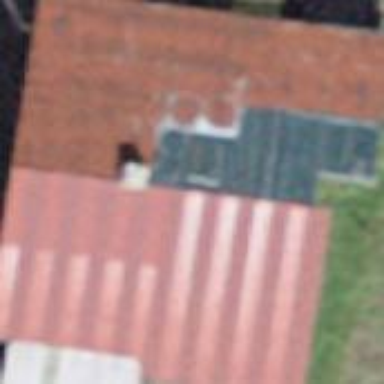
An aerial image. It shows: Building.